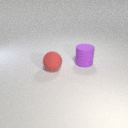
large purple rubber cylinder behind large red rubber sphere